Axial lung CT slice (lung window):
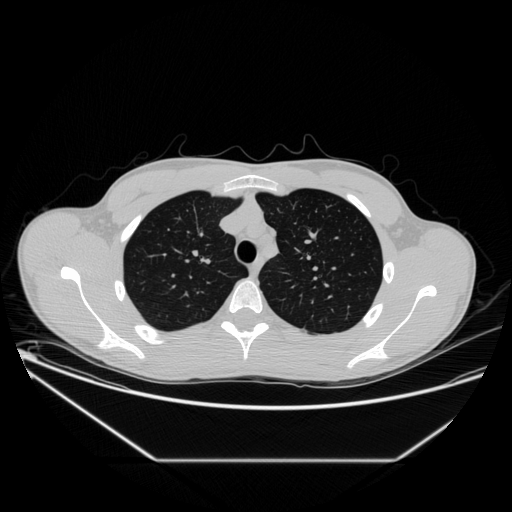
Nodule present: no